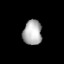
Tissue: lung
Cell type: Endothelial cells
Senescence score: 0.5752
Nuclear area (px): 456
Mean DAPI intensity: 175.643